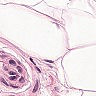
Metastatic tissue present: no